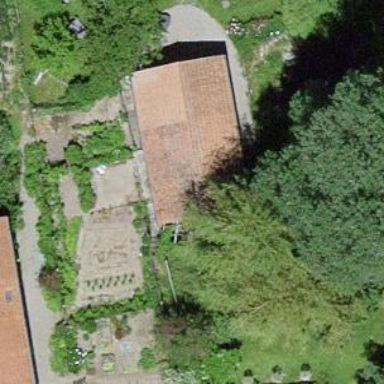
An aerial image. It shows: Shed.